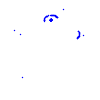
Particle: proton